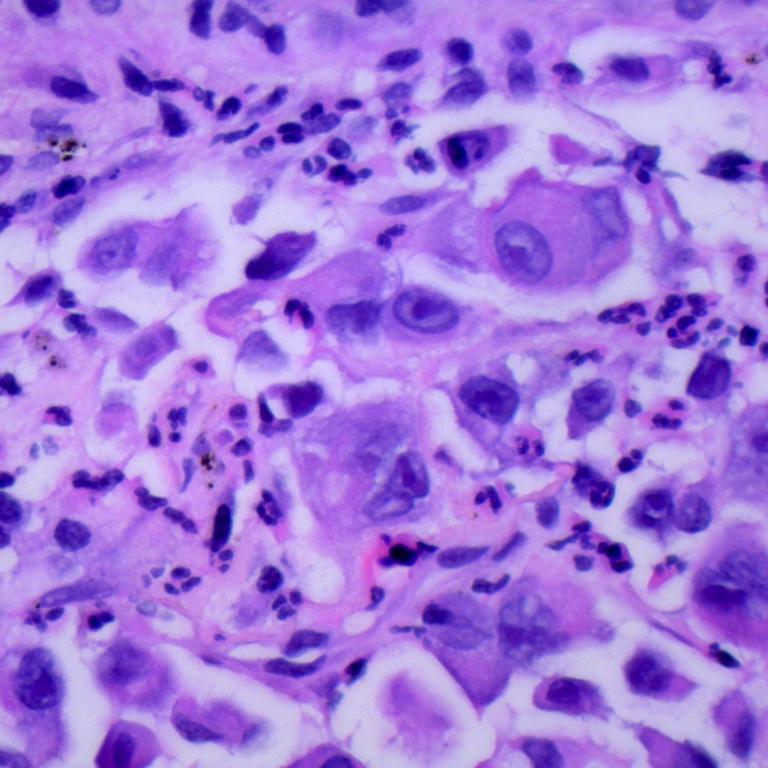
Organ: lung
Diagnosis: adenocarcinomas